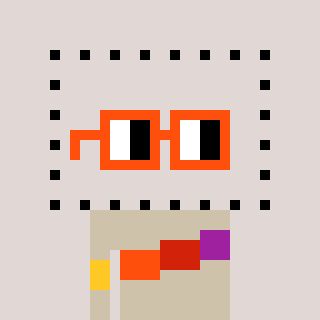
a pixel art character with square orange glasses, a void-shaped head and a bege-colored body on a warm background